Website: macys
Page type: account-selection
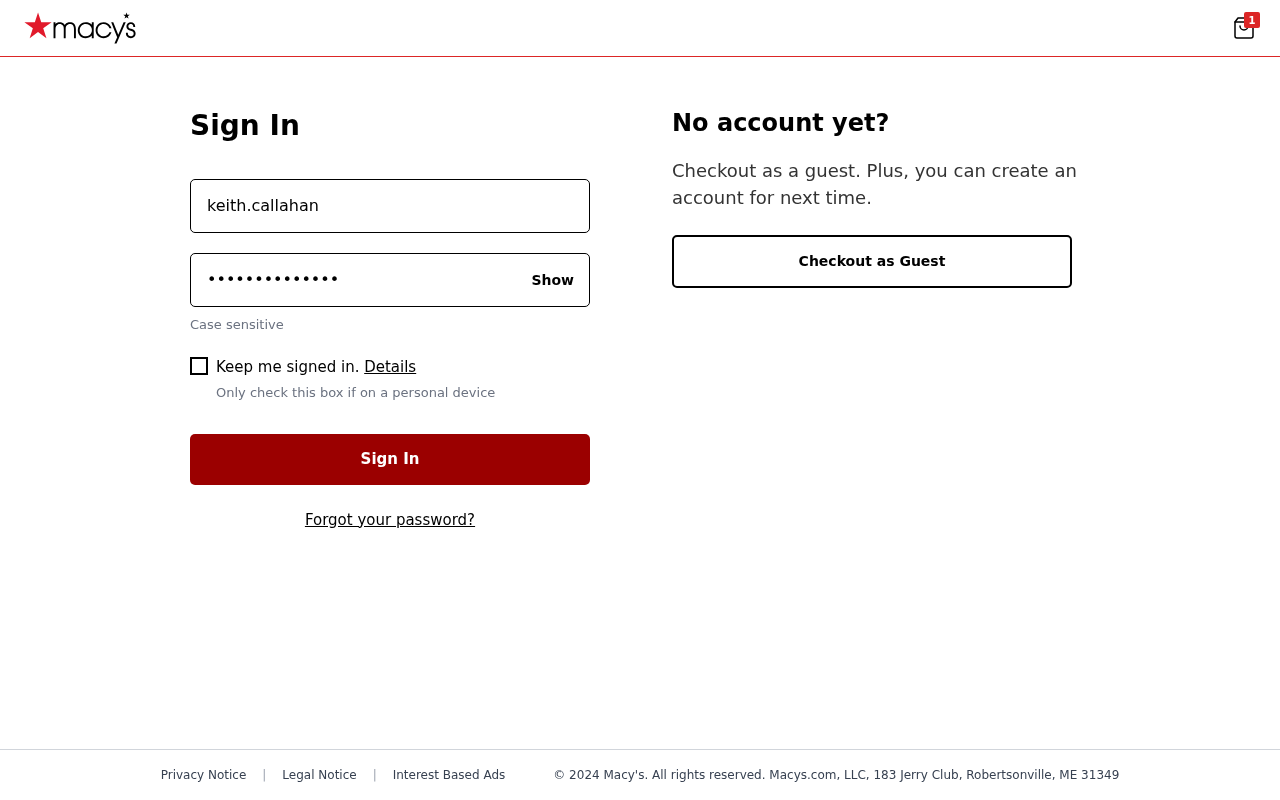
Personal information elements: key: PII_LOGIN_USERNAME
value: keith.callahan
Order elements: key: ORDER_NUM_ITEMS
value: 1